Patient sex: M
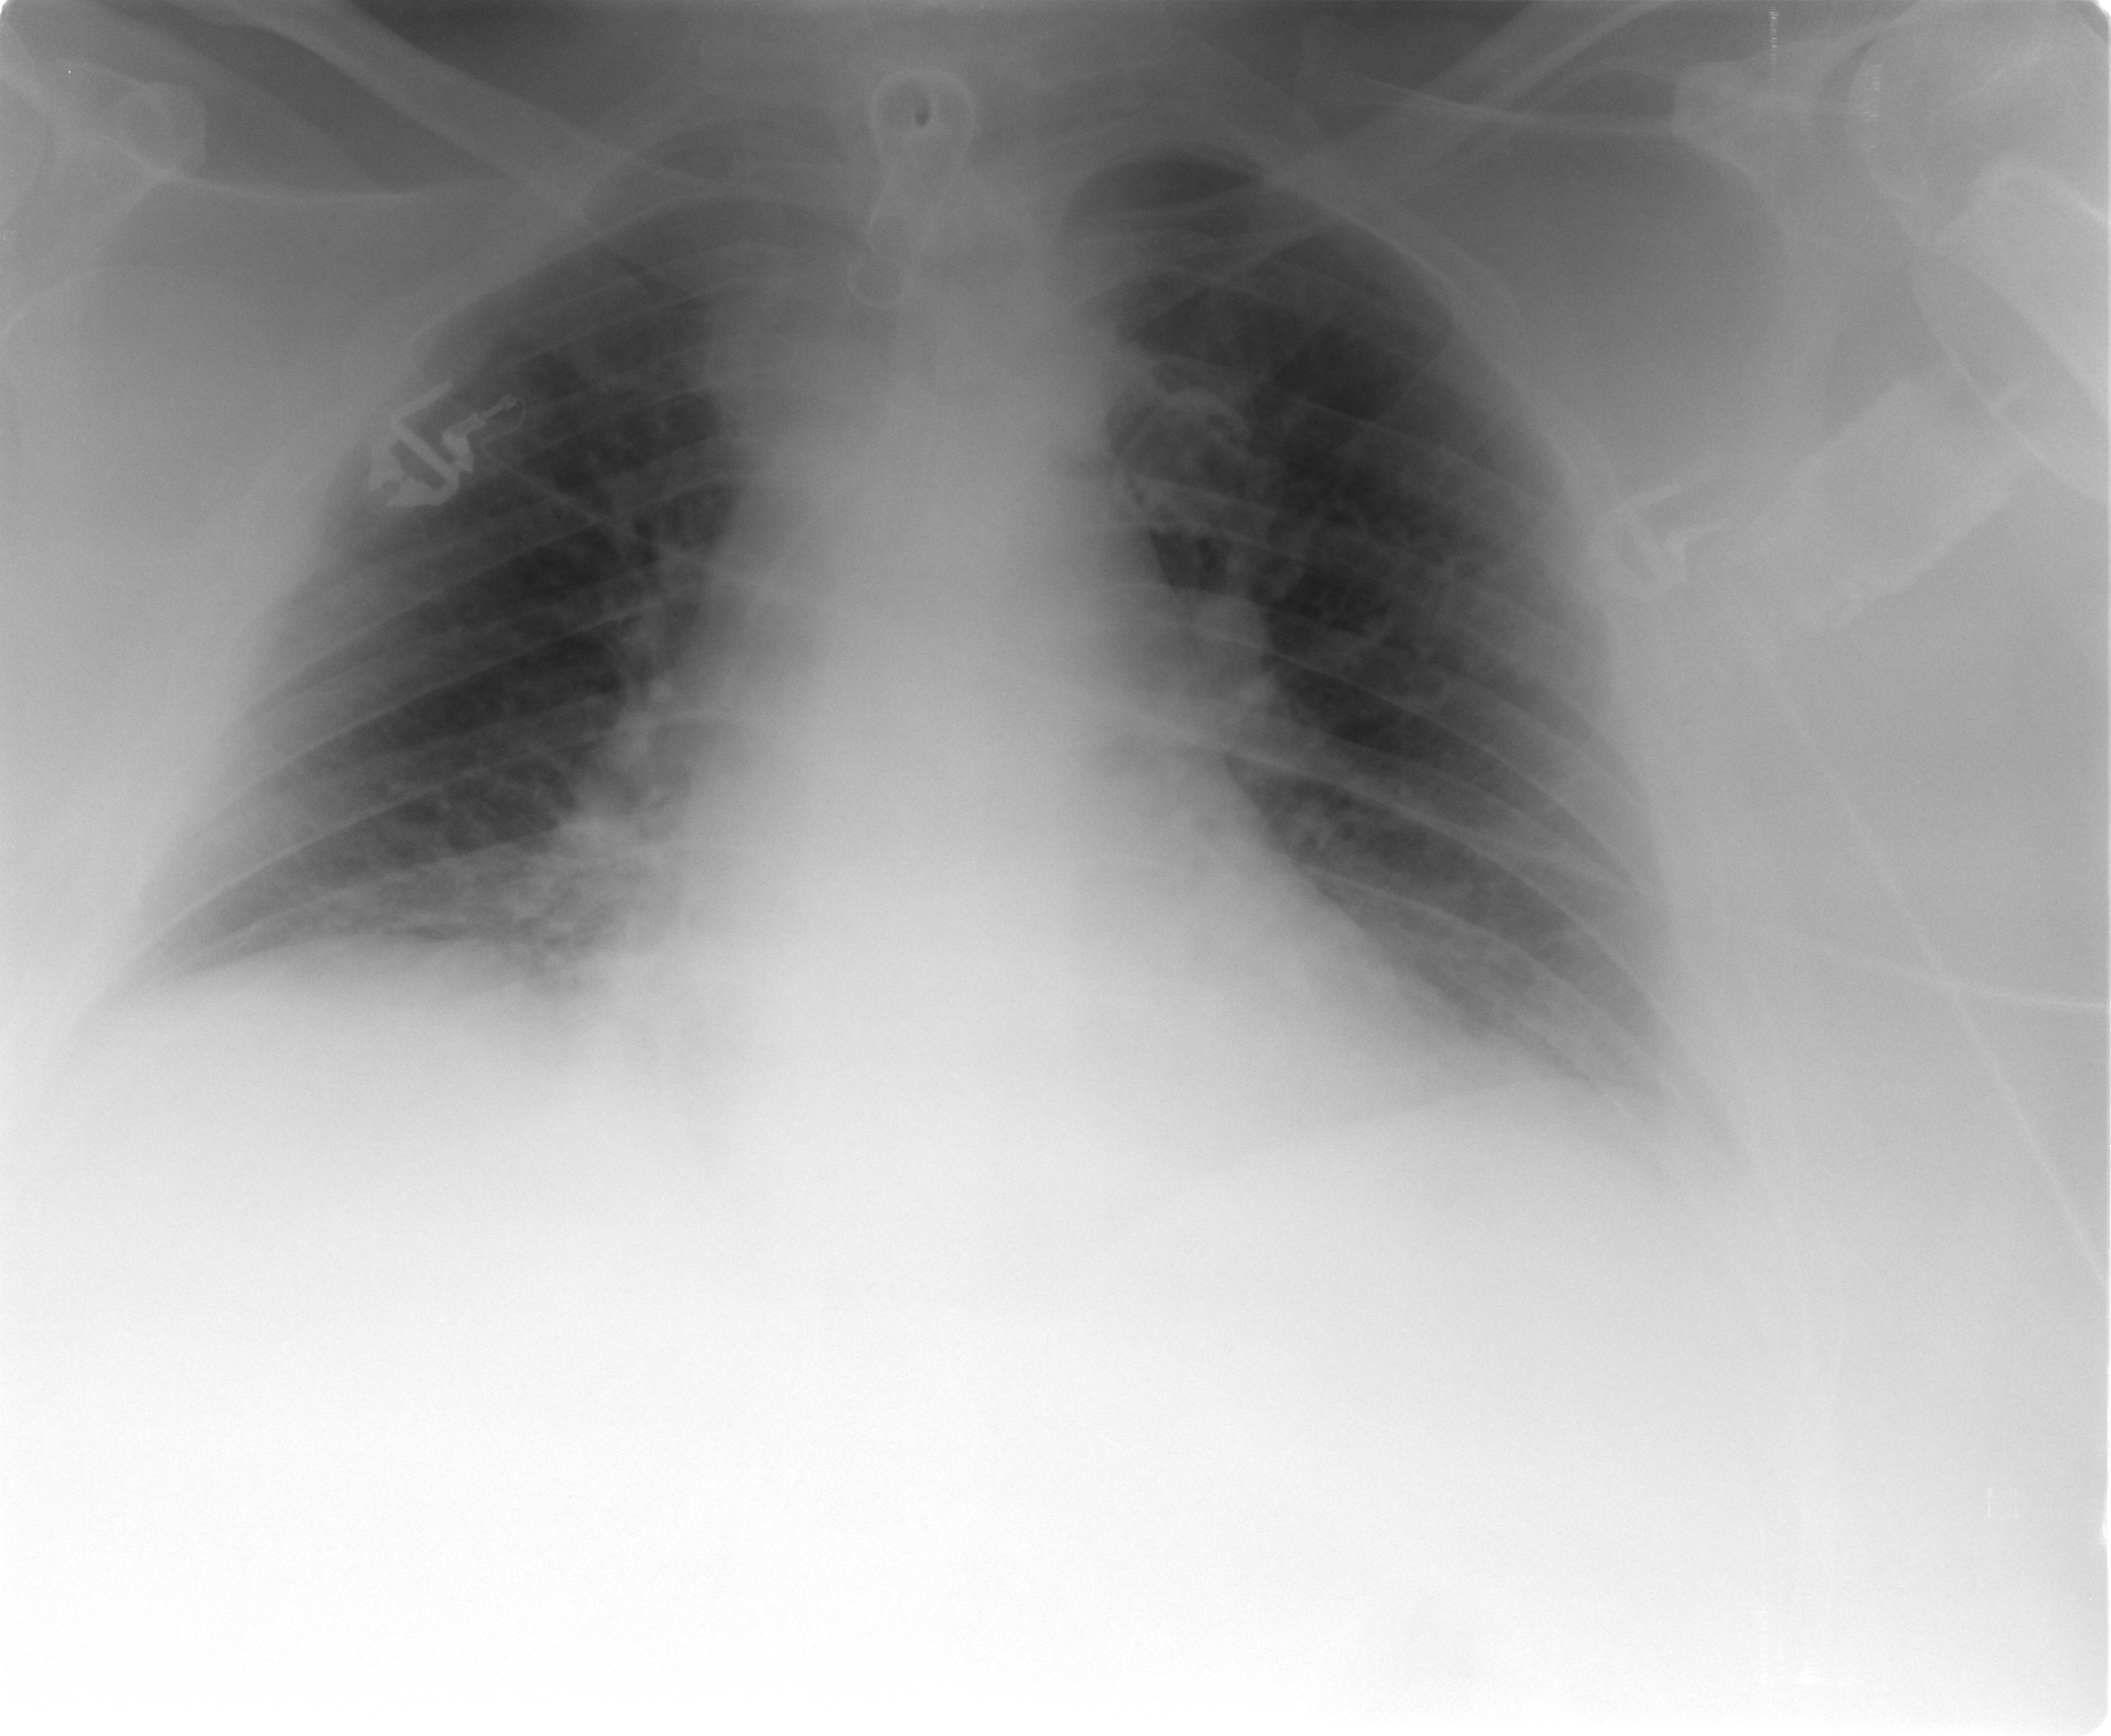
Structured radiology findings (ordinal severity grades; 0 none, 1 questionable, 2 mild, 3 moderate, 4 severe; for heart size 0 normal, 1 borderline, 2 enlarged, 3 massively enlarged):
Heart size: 1
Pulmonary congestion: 1
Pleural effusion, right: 0
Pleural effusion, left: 0
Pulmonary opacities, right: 0
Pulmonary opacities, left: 0
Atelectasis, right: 0
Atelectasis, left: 0